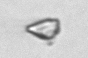
Label: detritus_transparent